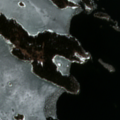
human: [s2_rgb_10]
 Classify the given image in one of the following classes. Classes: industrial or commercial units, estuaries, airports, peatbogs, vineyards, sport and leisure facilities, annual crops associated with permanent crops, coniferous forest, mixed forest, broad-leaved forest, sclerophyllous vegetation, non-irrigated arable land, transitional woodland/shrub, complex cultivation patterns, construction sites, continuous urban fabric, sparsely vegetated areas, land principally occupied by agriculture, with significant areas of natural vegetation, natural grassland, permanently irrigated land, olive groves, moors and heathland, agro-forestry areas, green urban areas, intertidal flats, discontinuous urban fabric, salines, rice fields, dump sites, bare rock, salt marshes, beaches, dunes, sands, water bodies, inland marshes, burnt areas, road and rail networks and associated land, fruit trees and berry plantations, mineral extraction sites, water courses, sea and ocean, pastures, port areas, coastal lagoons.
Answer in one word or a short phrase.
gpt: coniferous forest, sea and ocean